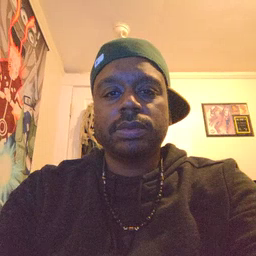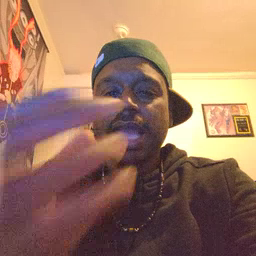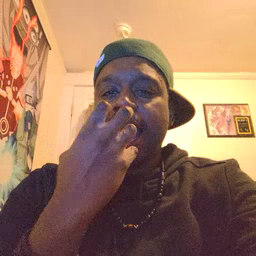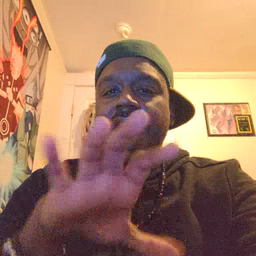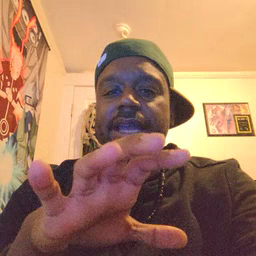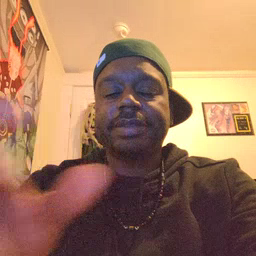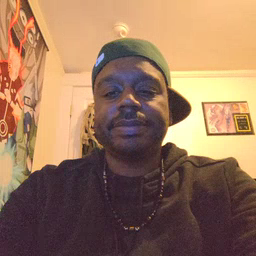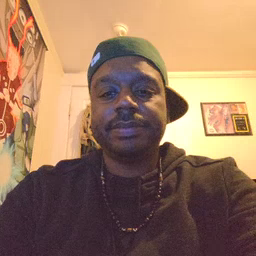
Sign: hot